Question: I'd like to create a ggplot graph with vertical lines of different colors. Here one way to achieve this goal.
'''
mtcars$colors = rep(1:4, nrow(mtcars)/4)
ggplot(mtcars, aes(x=wt, y=mpg)) +
geom_point() +
geom_vline(xintercept=subset(mtcars, colors==1)$wt, color="red") +
geom_vline(xintercept=subset(mtcars, colors==2)$wt, color="blue") +
geom_vline(xintercept=subset(mtcars, colors==3)$wt, color="yellow") +
geom_vline(xintercept=subset(mtcars, colors==4)$wt, color="green")
'''

This solution is not very handy when the variable 'colors' takes 50 different values 1) because it asks the user to write a very long expression (or to construct the ggplot object iteratively) and 2) because it does not produce legends for the colors. Is there a better solution?
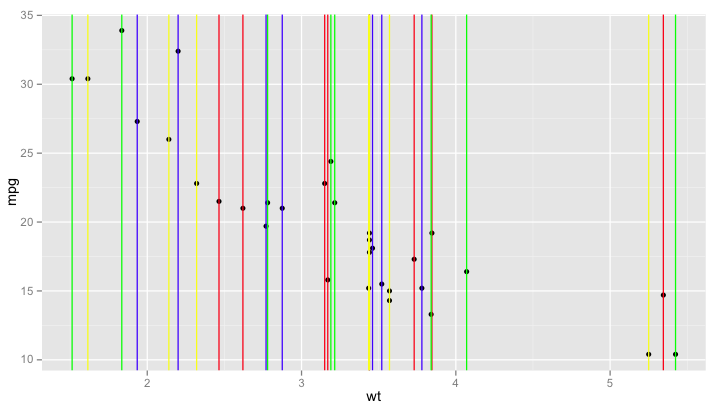
Answer: Maybe this instead:
'''
+ geom_vline(aes(xintercept = wt,color = factor(colors))) +
scale_color_manual(values = c('red','blue','yellow','green'))
'''